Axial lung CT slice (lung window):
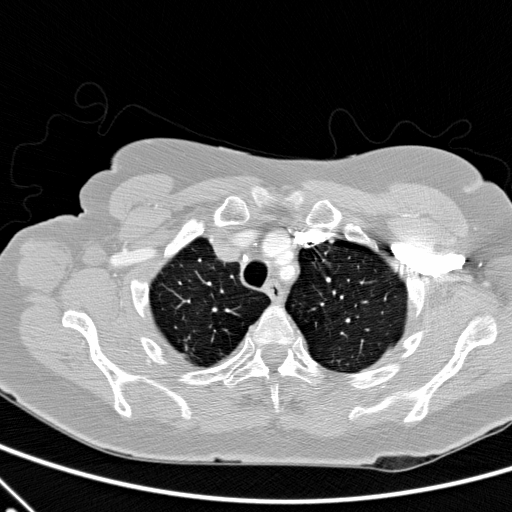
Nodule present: no